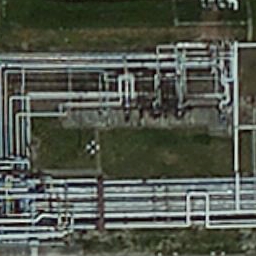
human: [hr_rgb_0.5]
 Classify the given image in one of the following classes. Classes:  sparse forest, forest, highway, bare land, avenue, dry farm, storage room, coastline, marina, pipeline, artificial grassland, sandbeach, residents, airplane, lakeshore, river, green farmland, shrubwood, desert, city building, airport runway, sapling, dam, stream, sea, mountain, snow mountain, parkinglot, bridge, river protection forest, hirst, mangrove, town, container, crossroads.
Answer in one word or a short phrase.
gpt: pipeline